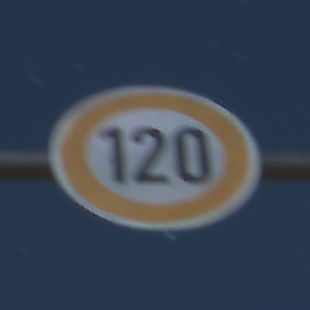
Verkehrszeichen: Geschwindigkeit120
Umgebung: Outdoor, Nature
Tageszeit: Night
Wetter: PartlyCloudy
Licht: Natural
Jahreszeit: NotSpecified
Kontrast: HighContrast